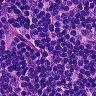
Metastatic tissue present: no